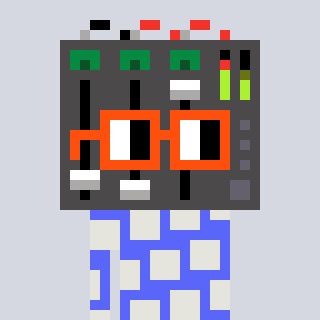
a pixel art character with square orange glasses, a mixer-shaped head and a purple-colored body on a cool background